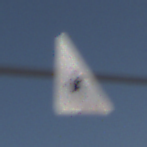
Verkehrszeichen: ReiterLinks
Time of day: Midday
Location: Outdoor (Nature)
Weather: PartlyCloudy
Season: NotSpecified
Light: Natural